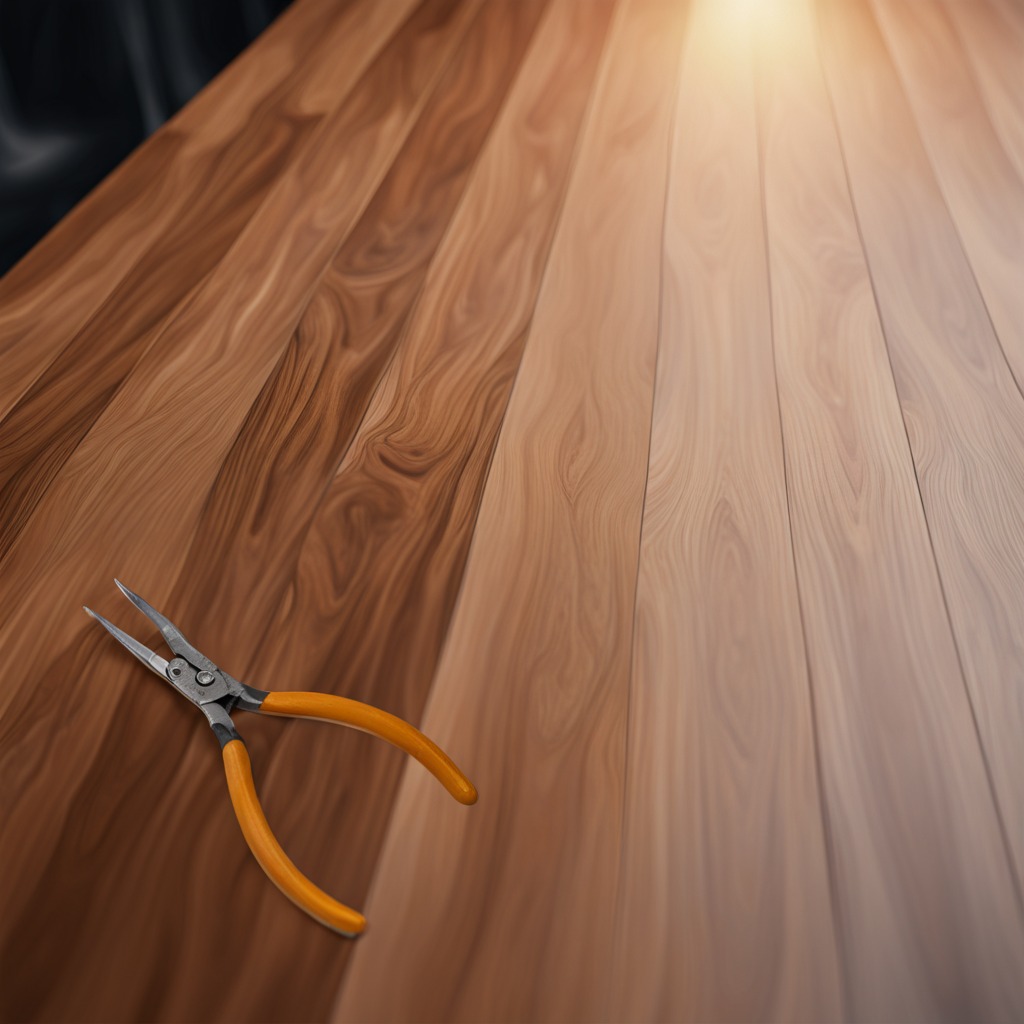
A plier lies on a wooden table in a carpentry studio with rich wood textures side lighting.